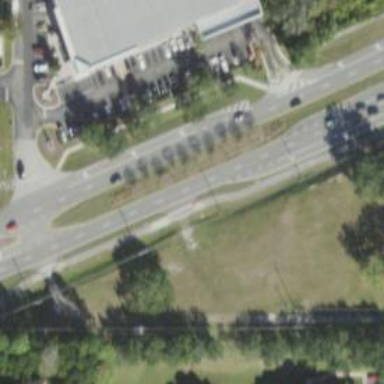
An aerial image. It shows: Uncontrolled road crossing.